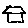
Label: house